Interaction volume radius: 10 \u00c5
Interaction volume height: 15 \u00c5
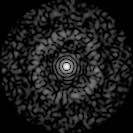
Disorder parameter: 0.8364